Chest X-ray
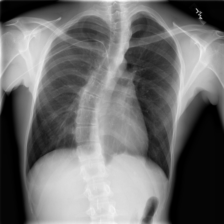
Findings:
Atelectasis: negative
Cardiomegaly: negative
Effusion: negative
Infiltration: negative
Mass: negative
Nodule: negative
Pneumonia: negative
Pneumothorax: negative
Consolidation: negative
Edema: negative
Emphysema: negative
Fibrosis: negative
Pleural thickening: negative
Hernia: negative